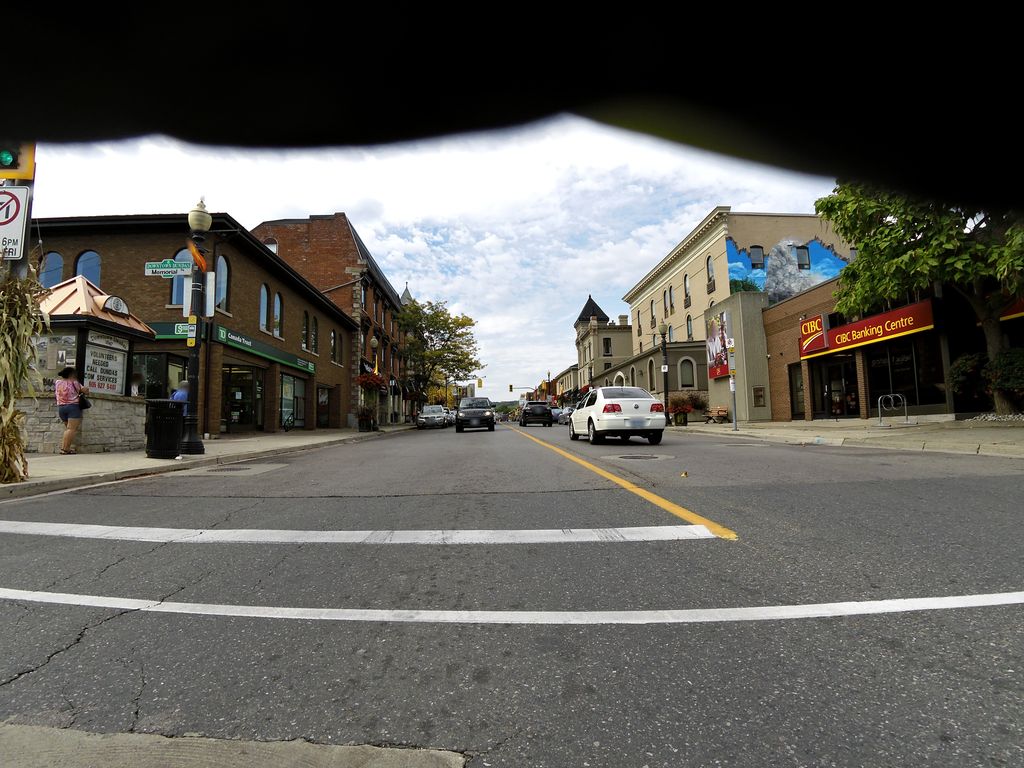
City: hamilton